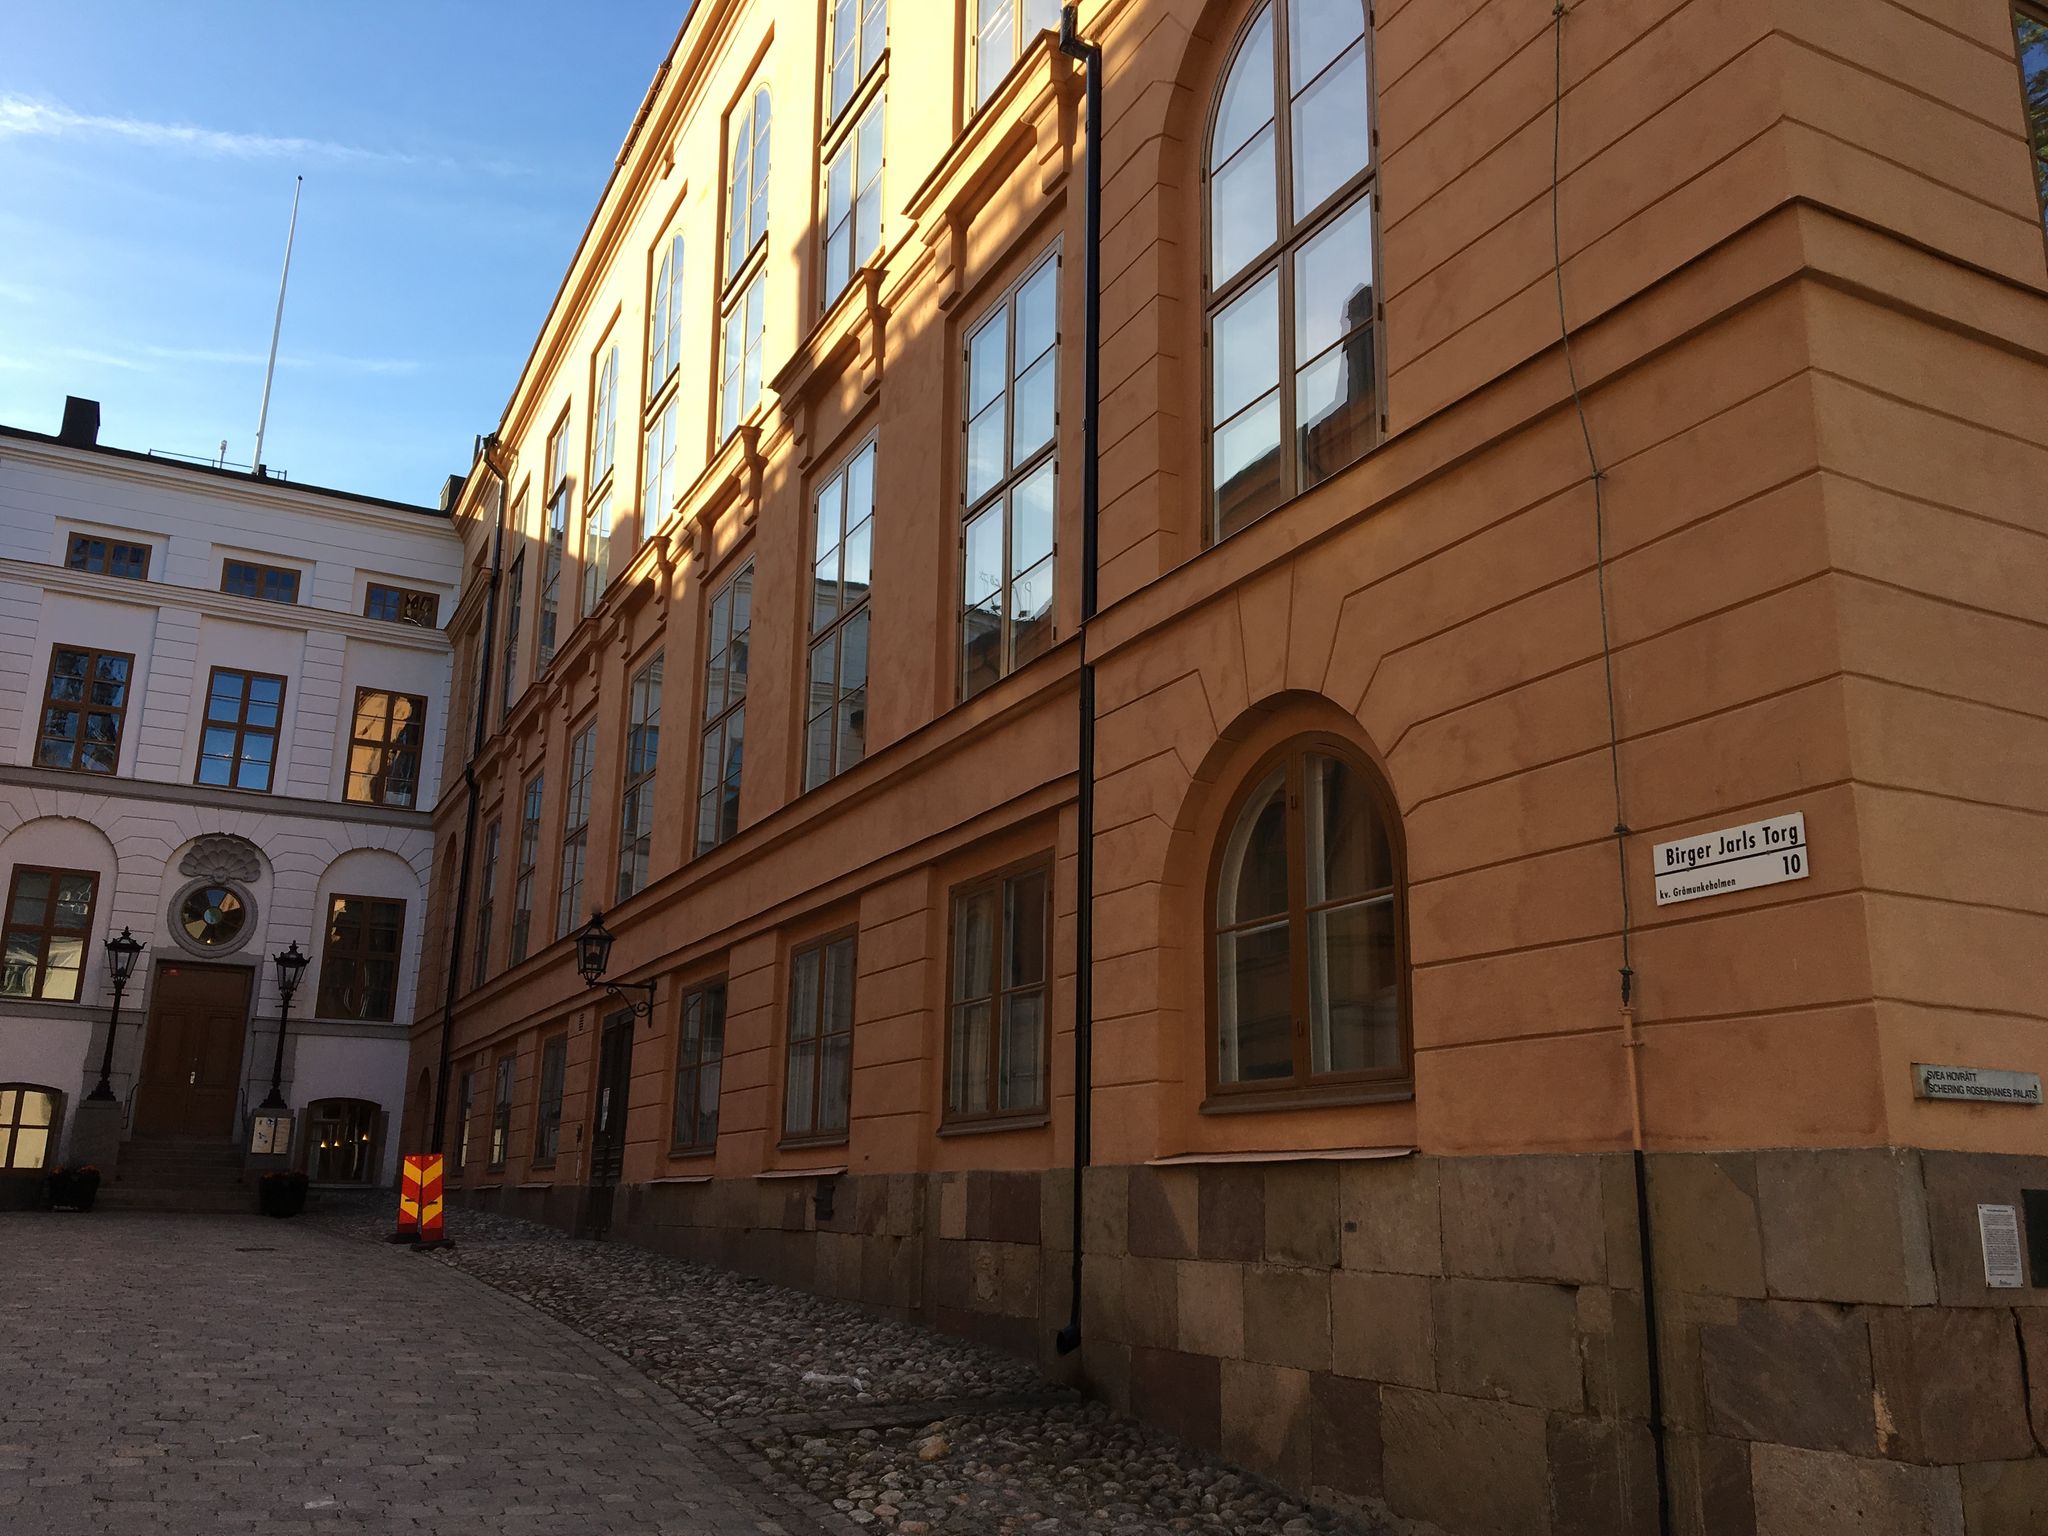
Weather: clear
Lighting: day
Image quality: good
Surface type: walking surface
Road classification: unclassified, steps, footway
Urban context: urban centre
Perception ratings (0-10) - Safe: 6.68, Lively: 8.76, Beautiful: 3.62, Boring: 6.23, Depressing: 1.3, Wealthy: 7.48